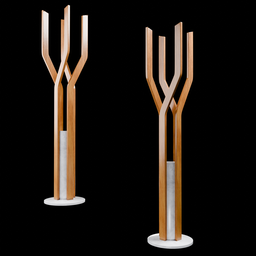
Label: furniture